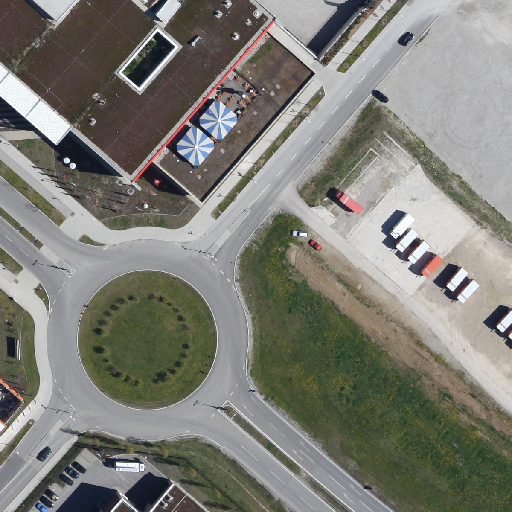
Referring expression: sidewalk